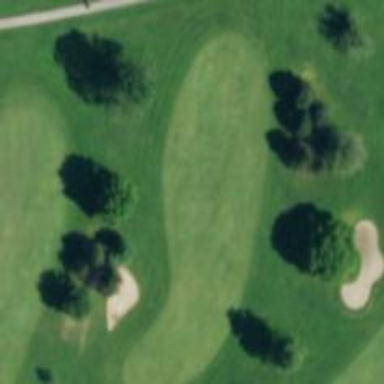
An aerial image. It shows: Golf fairway surrounded by grass.